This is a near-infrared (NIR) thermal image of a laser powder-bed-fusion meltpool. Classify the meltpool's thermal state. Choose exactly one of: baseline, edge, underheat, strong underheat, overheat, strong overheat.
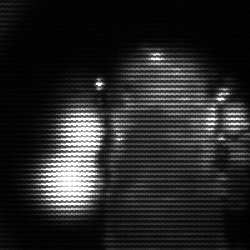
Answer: strong underheat